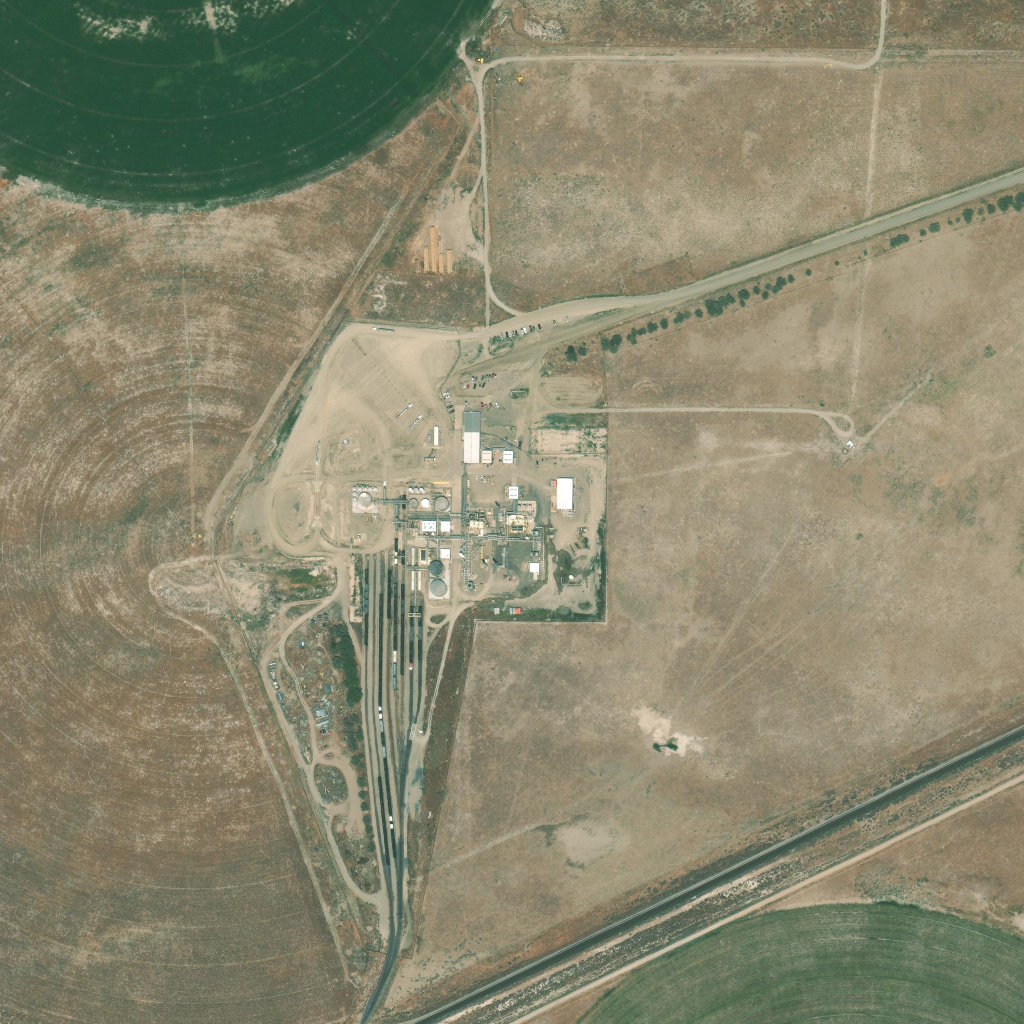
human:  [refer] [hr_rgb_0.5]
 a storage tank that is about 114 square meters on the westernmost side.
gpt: <box>[[34, 47, 36, 49, 0]]</box>